Question: I am working on a science fair project and I really need to move forward beyond anchors. I have worked for a couple of days on anchoring this window and I cannot figure out how to resize all of these well.
Can somebody label this image with anchors and explain exactly how they work in a way that will make sense to a 12 year old?

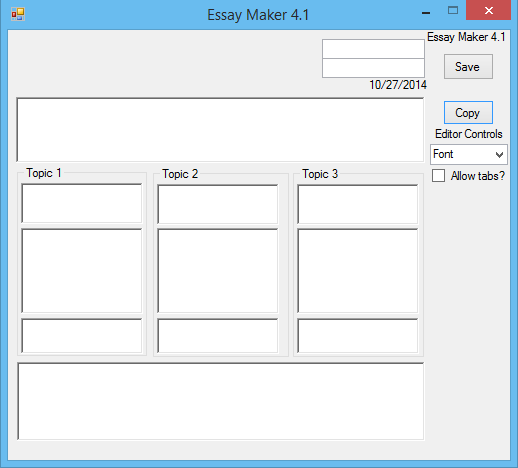
Answer: I have marked the necessary 'Anchors' in colors
You will need a little code in addition to the anchors, since 'Anchors' can't handle more than one control in relation to the borders of its parent. In your layout you have three groupBoxes all (presumably) sharing the center of the form.. You could calculate 'dist' if you want to, too..

Here is a piece of code to get you started with the GroupBoxes:
'''
private void Form1_Resize(object sender, EventArgs e)
{
int dist = 3; // set to the distance between the GroupBoxes!
int width = (oneWideTextBox.Width - dist * 2) / 3;
groupBox1.Width = width ;
groupBox2.Left = groupBox1.Right + dist;
groupBox2.Width = groupBox1.Width;
groupBox3.Left = groupBox2.Right + dist;
groupBox3.Width = groupBox1.Width;
}
'''
Of course I have made some assumptions about how you want it to work.. I hope you can take it from here! Feel free to ask!!